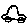
Label: car